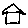
Label: house